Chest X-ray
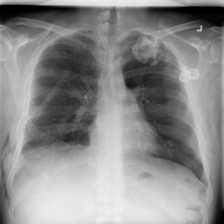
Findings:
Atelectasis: negative
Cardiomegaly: negative
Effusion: negative
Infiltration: negative
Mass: negative
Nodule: negative
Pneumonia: negative
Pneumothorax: negative
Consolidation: negative
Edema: negative
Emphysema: positive
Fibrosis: negative
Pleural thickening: negative
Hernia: negative